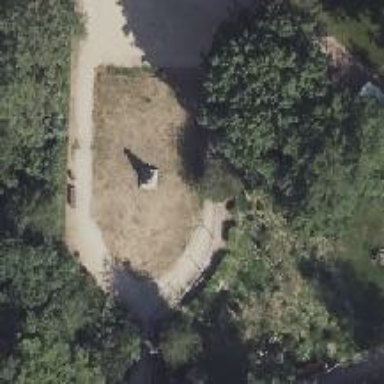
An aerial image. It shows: Memorial obelisk with historical significance.